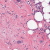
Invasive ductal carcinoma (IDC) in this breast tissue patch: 1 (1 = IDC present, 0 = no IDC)